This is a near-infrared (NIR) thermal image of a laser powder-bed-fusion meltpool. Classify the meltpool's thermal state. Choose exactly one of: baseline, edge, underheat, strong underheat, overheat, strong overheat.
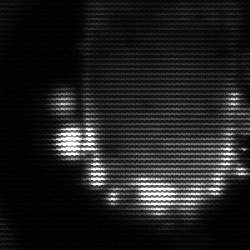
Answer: baseline